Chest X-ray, PA view. Patient: 61 years old, sex M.
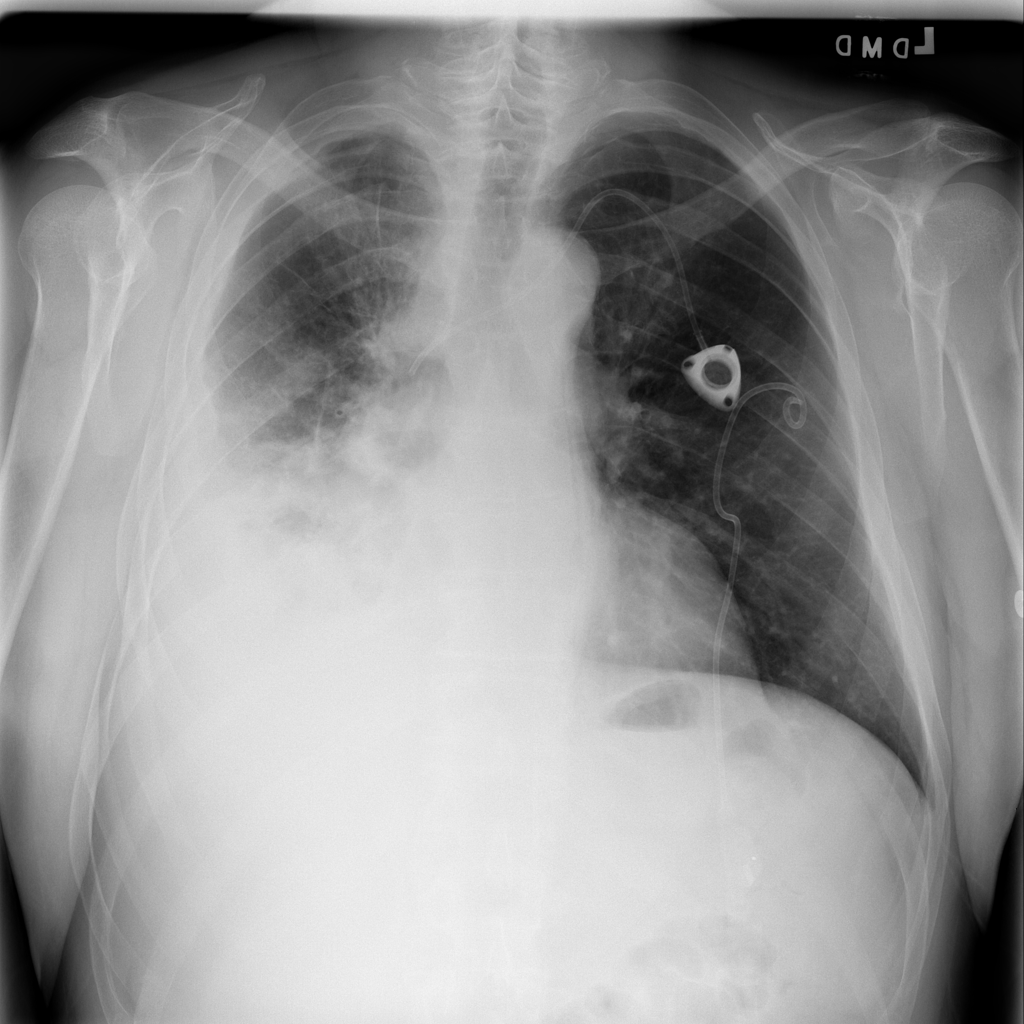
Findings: No Finding